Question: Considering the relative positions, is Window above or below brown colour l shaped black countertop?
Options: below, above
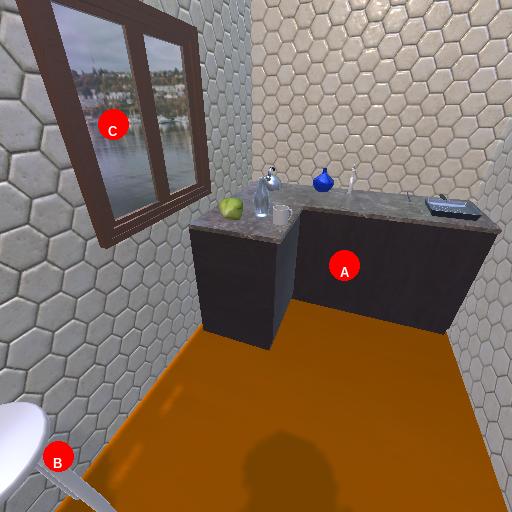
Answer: below